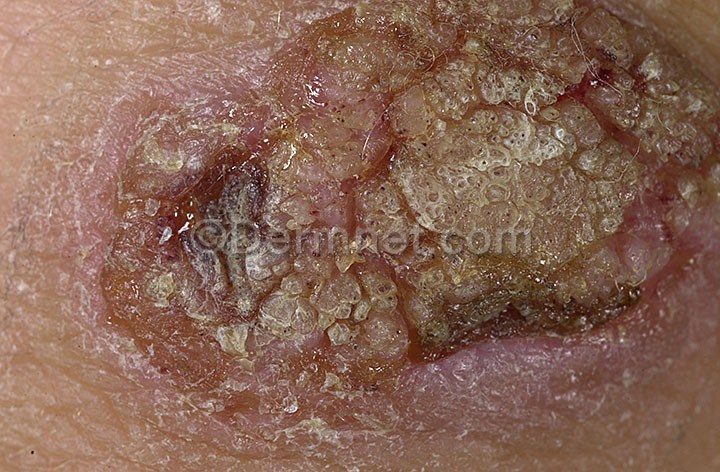
Disease: Warts Molluscum and other Viral Infections